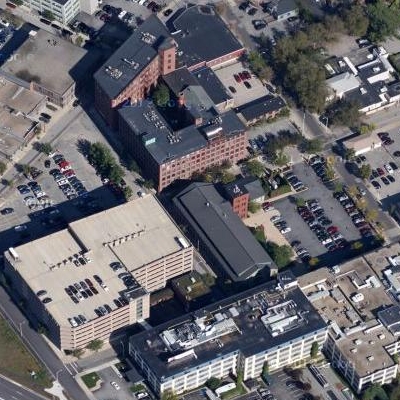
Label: Industry